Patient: sex M, age 57
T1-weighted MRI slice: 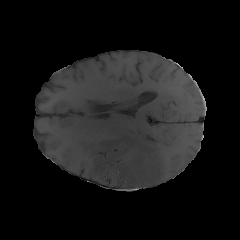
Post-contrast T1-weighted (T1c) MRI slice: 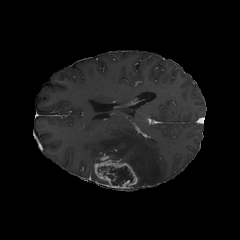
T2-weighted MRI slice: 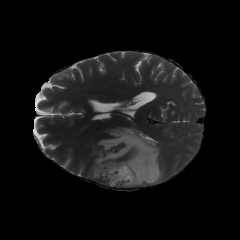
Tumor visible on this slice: yes
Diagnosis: Glioblastoma, IDH-wildtype
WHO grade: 4